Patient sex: M
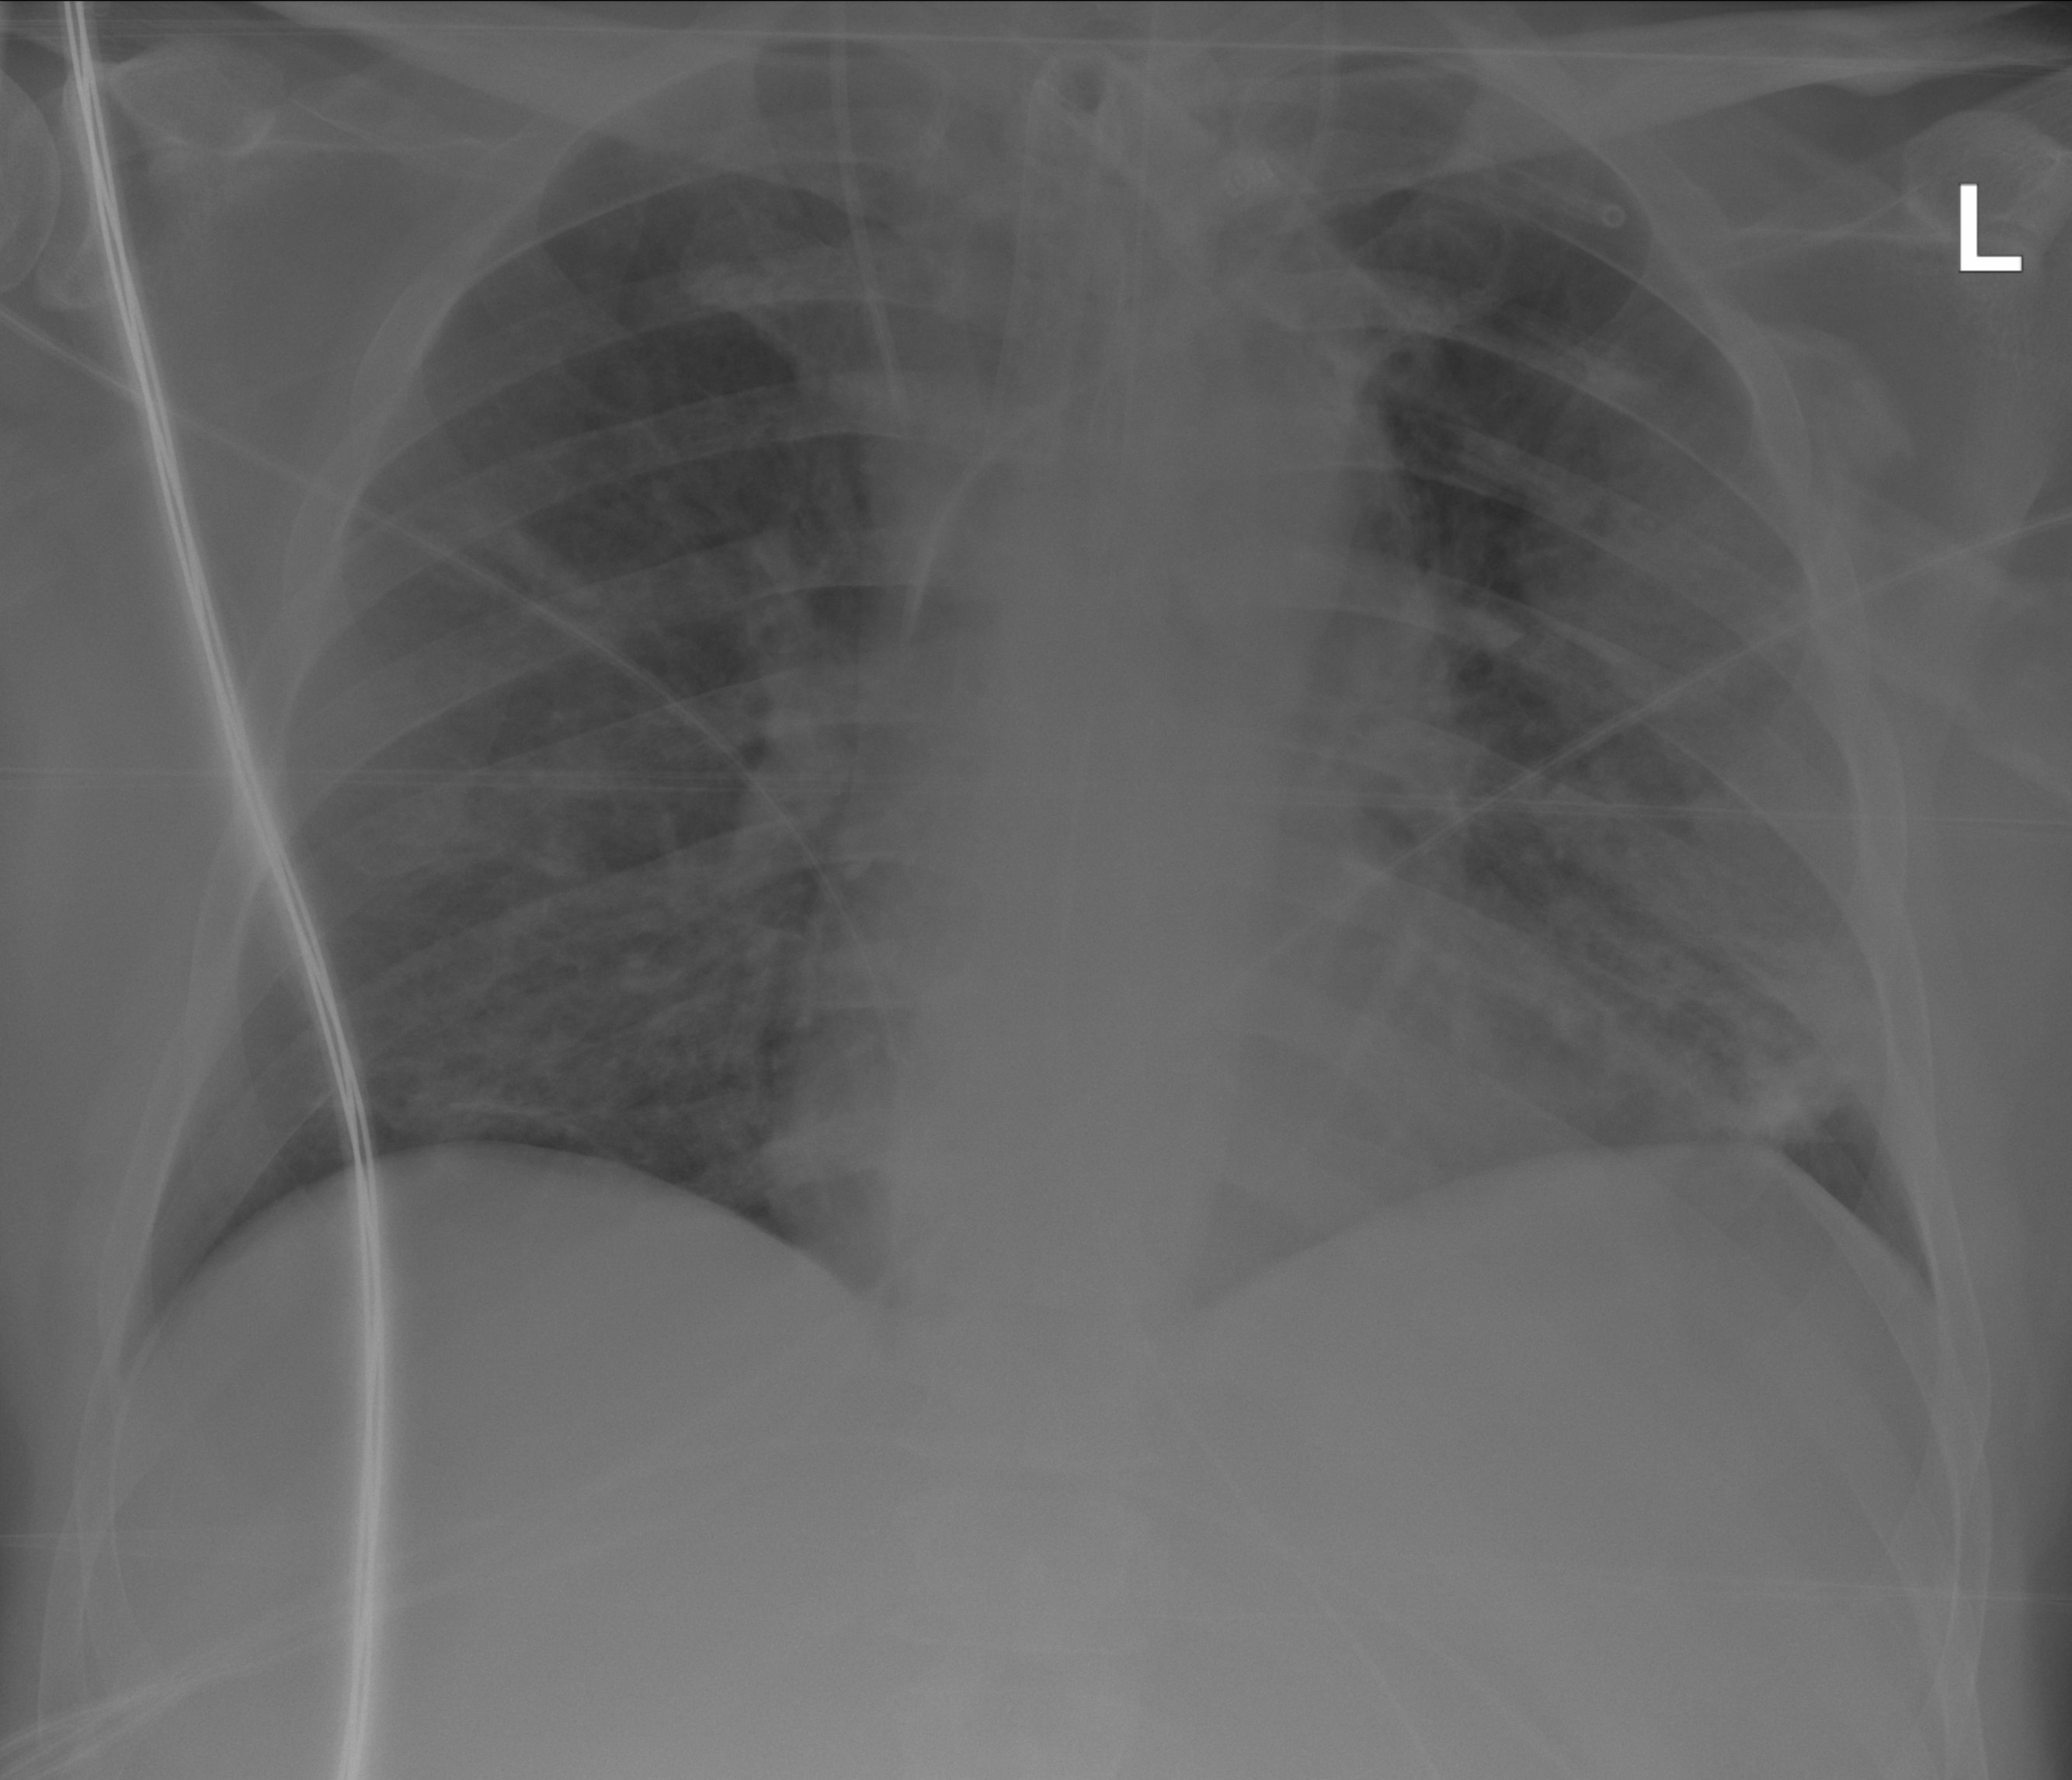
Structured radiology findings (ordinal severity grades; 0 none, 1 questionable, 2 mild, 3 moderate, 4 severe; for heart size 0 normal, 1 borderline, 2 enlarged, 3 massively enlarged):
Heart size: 2
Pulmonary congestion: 0
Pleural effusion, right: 0
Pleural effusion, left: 0
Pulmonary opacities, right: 2
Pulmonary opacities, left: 3
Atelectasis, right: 0
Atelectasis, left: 0